Interaction volume radius: 5 \u00c5
Interaction volume height: 30 \u00c5
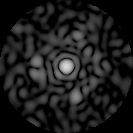
Disorder parameter: 0.8486